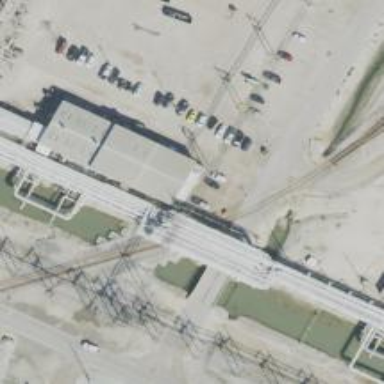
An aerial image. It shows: Railway spur service.